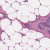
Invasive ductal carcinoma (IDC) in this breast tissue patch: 0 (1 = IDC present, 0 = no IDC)